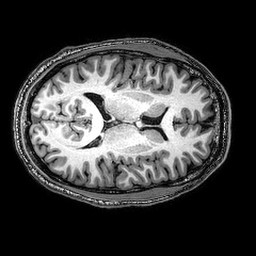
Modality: T1w
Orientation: axial
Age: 22
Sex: male
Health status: healthy
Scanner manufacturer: philips
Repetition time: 0.008151 s
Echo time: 0.00372 s